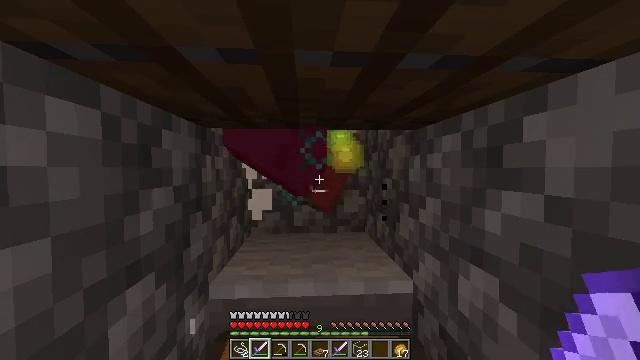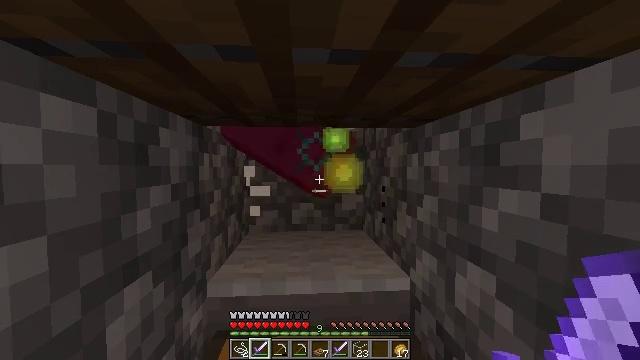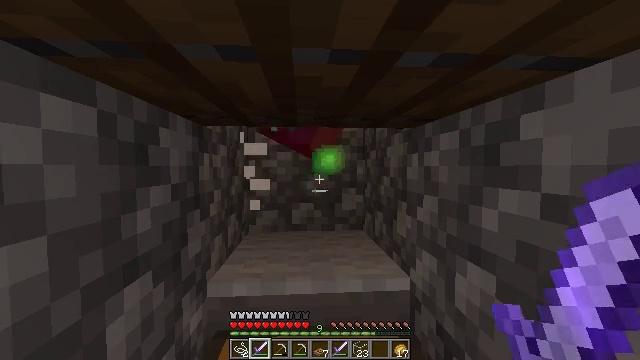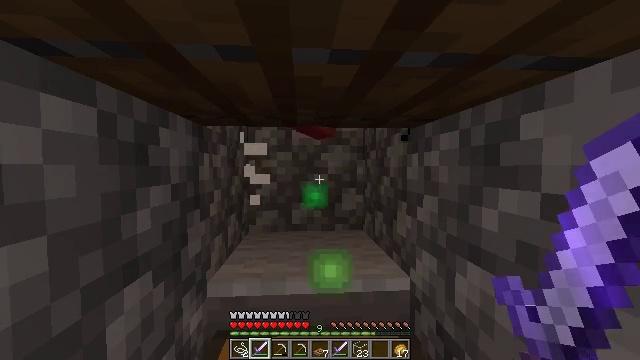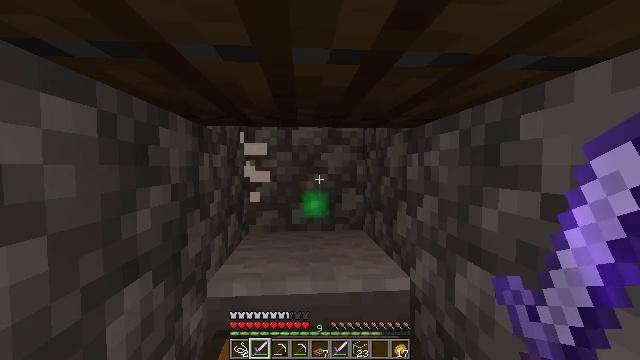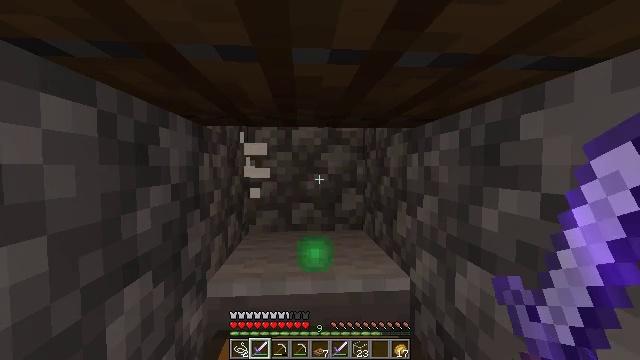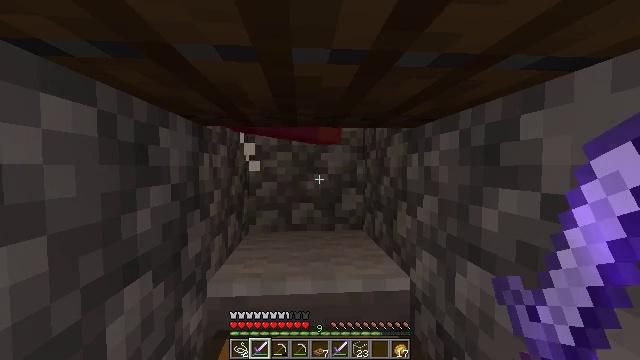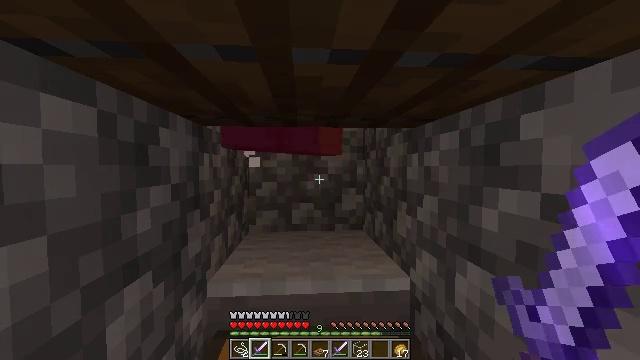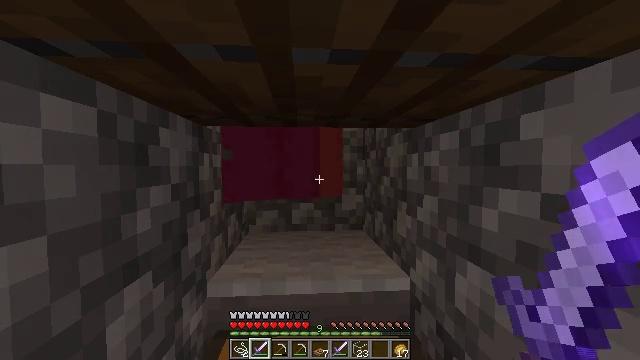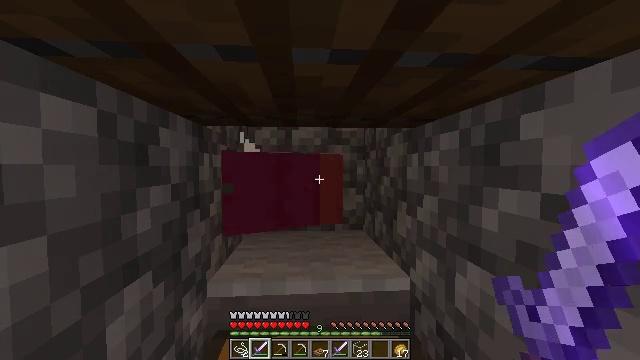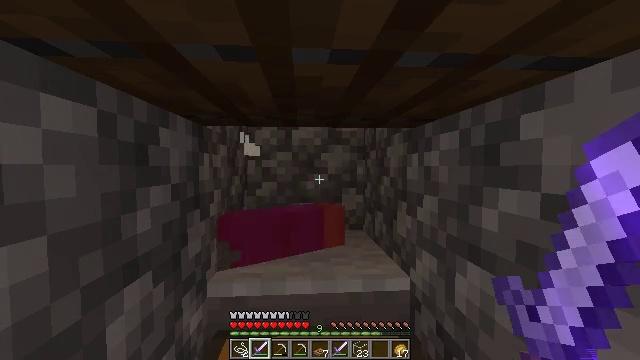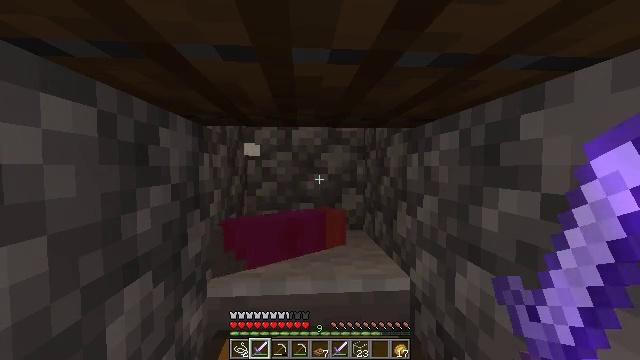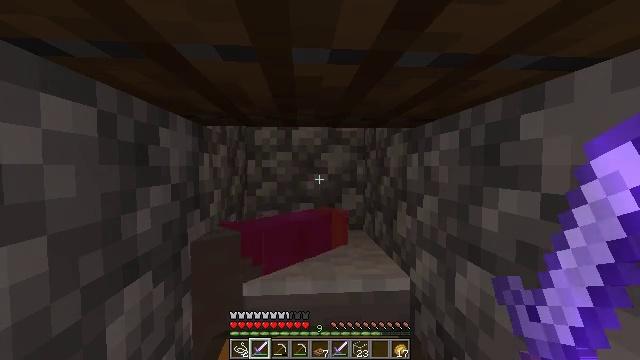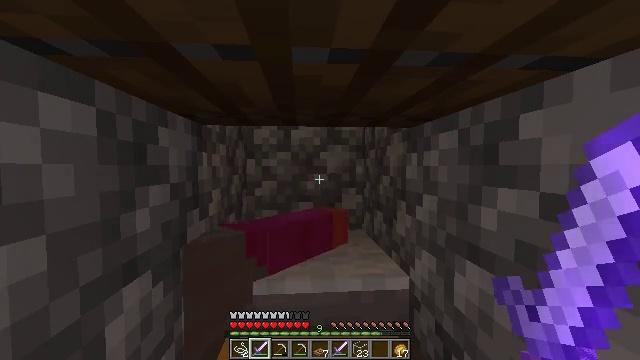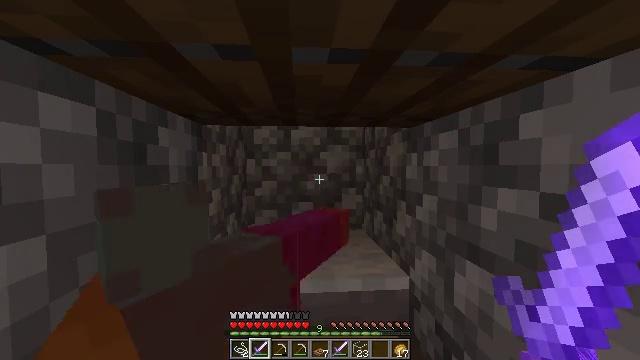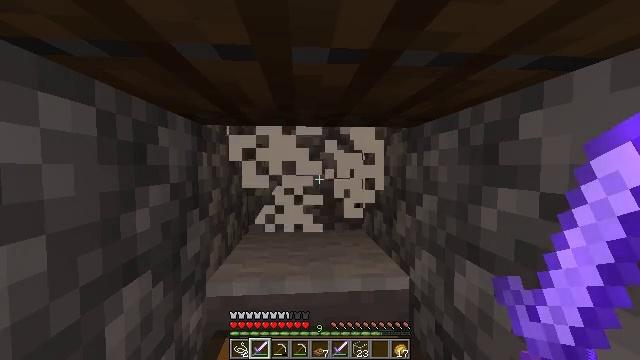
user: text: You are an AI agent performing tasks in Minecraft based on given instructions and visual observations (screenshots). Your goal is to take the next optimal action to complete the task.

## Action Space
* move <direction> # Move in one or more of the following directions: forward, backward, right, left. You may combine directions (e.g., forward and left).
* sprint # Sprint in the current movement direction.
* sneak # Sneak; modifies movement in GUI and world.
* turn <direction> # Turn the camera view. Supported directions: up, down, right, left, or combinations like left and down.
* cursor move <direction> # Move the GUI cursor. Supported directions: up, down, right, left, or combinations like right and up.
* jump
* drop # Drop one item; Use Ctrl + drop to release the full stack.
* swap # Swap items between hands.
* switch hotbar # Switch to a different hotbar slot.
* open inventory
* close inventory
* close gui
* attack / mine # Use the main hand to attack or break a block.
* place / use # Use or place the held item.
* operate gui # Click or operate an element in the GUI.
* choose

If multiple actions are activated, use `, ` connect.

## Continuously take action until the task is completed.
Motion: motion action
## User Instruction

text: Combat the zombie.
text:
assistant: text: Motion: no_op
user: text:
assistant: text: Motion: no_op
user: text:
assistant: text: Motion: no_op
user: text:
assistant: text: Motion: no_op
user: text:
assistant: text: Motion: no_op
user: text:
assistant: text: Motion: no_op
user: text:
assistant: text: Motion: no_op
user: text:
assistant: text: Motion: no_op
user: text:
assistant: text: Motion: no_op
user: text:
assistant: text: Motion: no_op
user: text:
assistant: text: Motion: no_op
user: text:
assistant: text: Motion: no_op
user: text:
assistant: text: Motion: no_op
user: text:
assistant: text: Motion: no_op
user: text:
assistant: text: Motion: no_op
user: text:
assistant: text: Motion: no_op
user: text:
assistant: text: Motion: no_op
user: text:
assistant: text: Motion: no_op
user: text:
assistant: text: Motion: no_op
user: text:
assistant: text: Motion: turn right
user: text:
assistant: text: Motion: no_op
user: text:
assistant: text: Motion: no_op
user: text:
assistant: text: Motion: turn left and down
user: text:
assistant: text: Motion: turn left and down
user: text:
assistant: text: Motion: turn down
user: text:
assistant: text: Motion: turn right and down
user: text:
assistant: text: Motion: turn down
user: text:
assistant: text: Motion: no_op
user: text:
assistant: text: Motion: no_op
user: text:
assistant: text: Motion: no_op